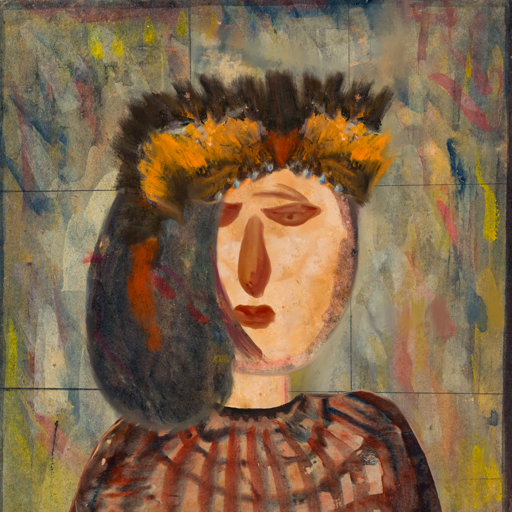
Background: GypsyMother, Head And Neck Front: Childish, Face Front: Pious_Lady, Bust: Orphan, Hair Front: Gypsy_Mother, Head Accessory: Gypsy_Queen, Second Necklace: Blank, Necklace: Blank, Baby: Blank